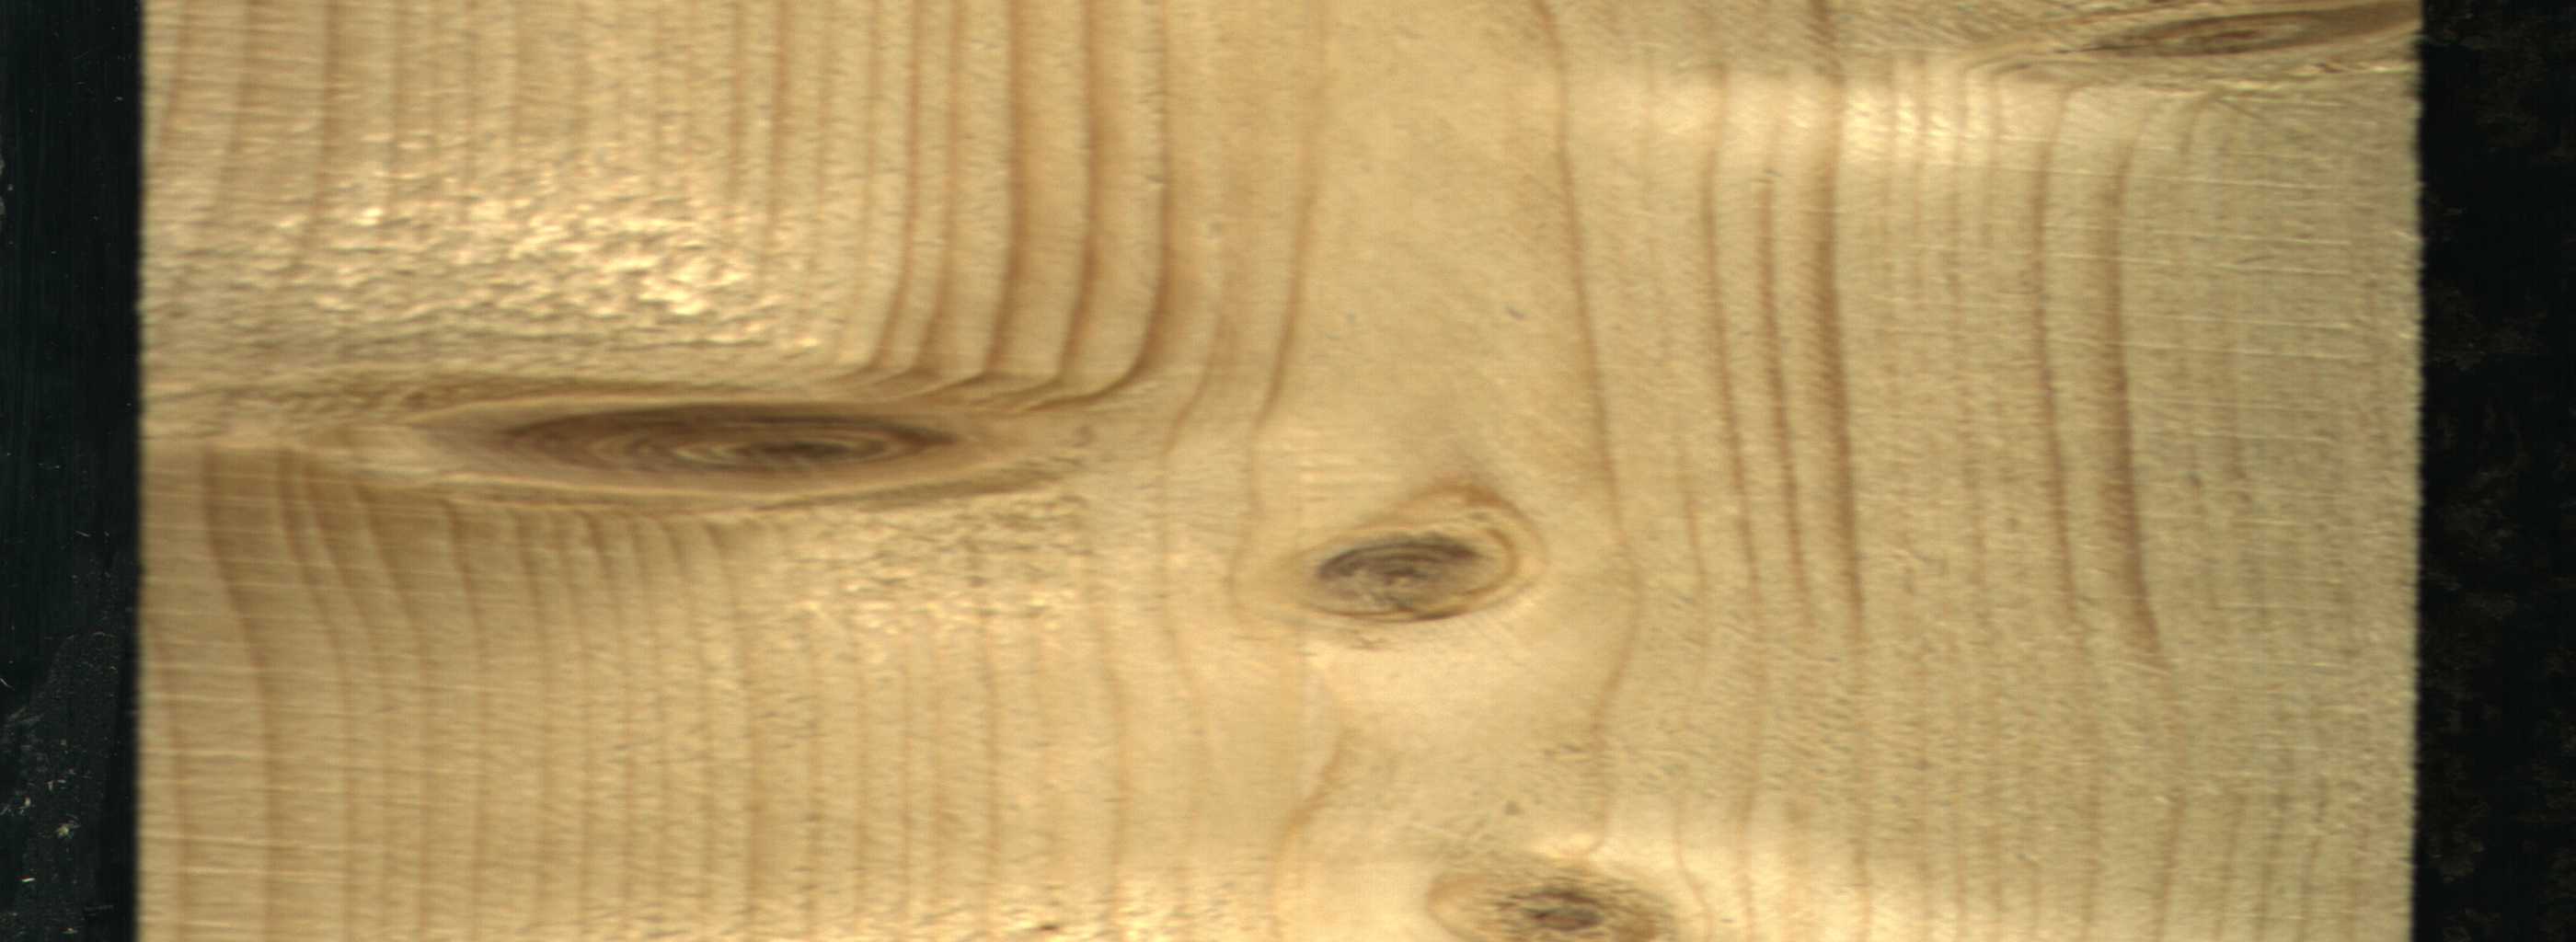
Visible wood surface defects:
Live_Knot
Live_Knot
Live_Knot
Live_Knot